This plot shows a bearing's acceleration signal over time (raw waveform). What is the most likely bearing condition (normal, inner_race, outer_race, ball)?
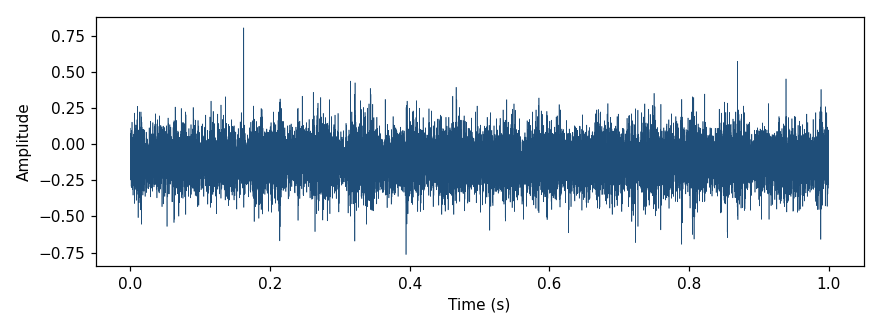
Answer: inner_race